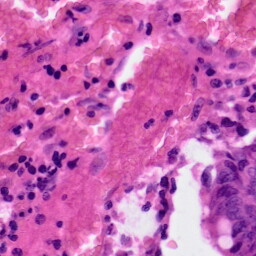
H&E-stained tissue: Colon